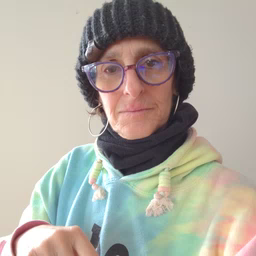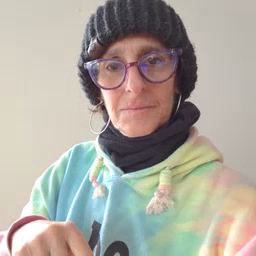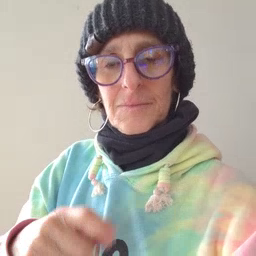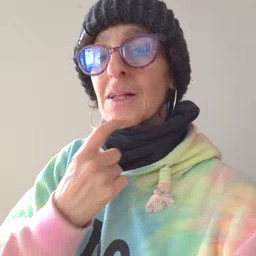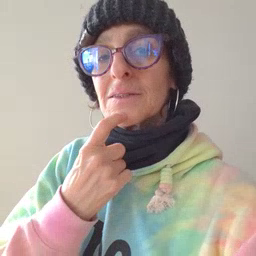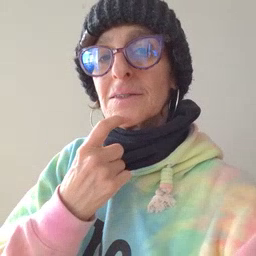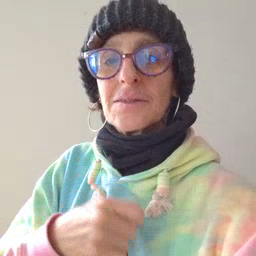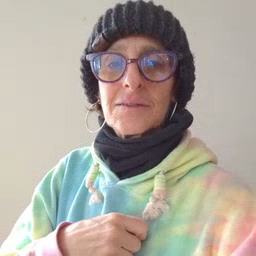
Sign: glasswindow